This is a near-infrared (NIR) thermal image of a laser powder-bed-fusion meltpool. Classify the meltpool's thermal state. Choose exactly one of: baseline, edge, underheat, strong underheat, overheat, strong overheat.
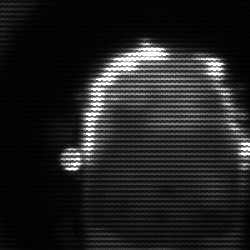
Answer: baseline